Question:
Current p4 is configured as shown in screen capture I attatched.
I've set p4d up in our NAS (Synology DS416play) and made repository directory there.
I'm trying to use P4V in workstations while NAS does p4d stuff and handle depot.
Seems I've set identical machine for both client and server.
This I thought might be my issue directly associated with my question.
Q) Can I put depot in server (our NAS) and workspace in linked computers? I believed that's how it should've worked, but I'm getting something wrong. I've tried to handle this task mostly in P4V, but there I could only make changes of directories where both Depot and Workspaces are same route. Can you give a right direction how I should really do my configuration as I wished?
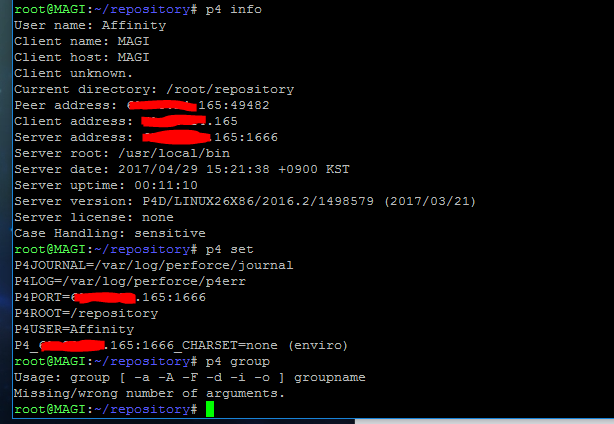
Answer: P4V is not used to configure the P4D server. The actions you were taking in P4V were only configuring your particular workstation's P4V setup.
Perforce is a client-server system. You must configure the server software and run it on some server machine which is accessible by all your clients.
On that server machine, the simplest configuration requires you to decide:
1. Where should the server store its data files (P4ROOT)?
2. What network address should the server accept connections at (P4PORT)?
Then each user installs P4V on their workstation and configures their own workstation to access the server.
The client configuration is straightforward, and generally consists of three settings:
1. What's my username on the Perforce server (P4USER)?
2. Where do I want my copies of Perforce-managed files to go on my workstation's filesystem (P4CLIENT)?
3. What's the network address of the Perforce server (P4PORT)?
You may also need to configure your networking software (firewalls, routers, etc.) so that Perforce's TCP/IP connections can be established on the P4PORT that you picked.
And, naturally, be sure that you monitor your server: take regular backups (and ensure they are stored securely), make sure your server has adequate disk space, CPU, RAM resources, etc.
There are many other configuration settings, both on client and on server, but these are the basics.
On the server, there are two sets of data:
1. The contents of the files that you have stored in Perforce (typically referred to as "the versioned files", or "the archives").
2. A database with extensive metadata about the files, changelists, integrations, users, and other aspects of the Perforce SCM.
(There are a few other sets of data, such as checkpoints, journals, logs, etc., but the above are the principal datasets.)
The database is stored as a set of files with the naming pattern 'db.*' (db.user, db.rev, etc.) and are located in the P4ROOT directory.
The archives default to being stored in the same location as the P4ROOT, but can be stored elsewhere. The location of the archives is configured on a depot-by-depot basis using the 'p4 depot' command, as <URL>.